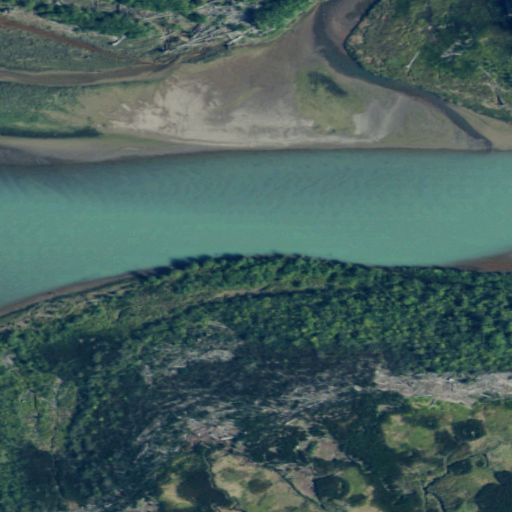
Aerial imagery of cape in Washington named Hawk Point containing herbaceous wetlands, open water, and barren land